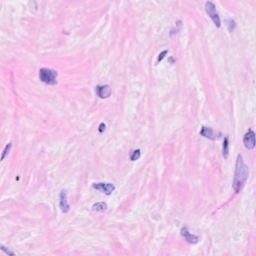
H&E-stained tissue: Breast